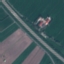
Land use / land cover class: Highway